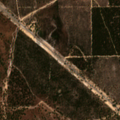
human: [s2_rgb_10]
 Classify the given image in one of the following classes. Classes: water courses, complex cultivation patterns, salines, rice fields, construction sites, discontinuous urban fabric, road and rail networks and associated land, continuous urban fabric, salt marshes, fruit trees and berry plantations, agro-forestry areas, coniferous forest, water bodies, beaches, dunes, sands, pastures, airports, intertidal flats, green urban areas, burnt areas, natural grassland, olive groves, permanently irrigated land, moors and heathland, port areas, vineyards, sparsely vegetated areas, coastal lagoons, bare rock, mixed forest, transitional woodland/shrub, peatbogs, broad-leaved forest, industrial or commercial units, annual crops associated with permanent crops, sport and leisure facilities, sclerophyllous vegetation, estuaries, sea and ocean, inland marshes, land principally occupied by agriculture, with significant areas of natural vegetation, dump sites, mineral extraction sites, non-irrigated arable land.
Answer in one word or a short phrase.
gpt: agro-forestry areas, broad-leaved forest, transitional woodland/shrub